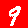
Digit: 9